Question: I have an Android app that allows the user to upload profile pics. They are stored 300px X 300px on the server.
In the app, I use them in either 40dp X 40dp or sometimes 100dp X 100dp. The 40dp's images are in 'ListView''s. I actually use a very popular third party 'LazyList' to store the images (using an 'ImageLoader' class) in a cache. <URL>.
I simply show image in my 'adapter' like this:
'''
imageLoader.DisplayImage(profileUrl, holder.iv1);
'''
I take the web URL and display it directly into the 'ImageView' 40dp x 40dp.
Sometimes I notice image degradation. Where the image is partially loaded, then is corrupted.
One theory is that going from a large image on the server and trying to store it in a small area in the actual app, then doing this many times in a 'ListView', is causing some loading issues.
What is the best way to handle this situation when you have a much larger image in the server than you need to display? I am assuming I may need to use 'BitMapFactory' or a similar class to build a new image. But I am not sure. I feel like I am missing a step.
Here is an example of an image in a 'ListView' that has become corrupted, notice this does not happen to all. (And yes that is Tobias from .)
: And how do we take in consideration file size for 'xxhdpi', 'xhdpi', etc when the image is coming from server and not the resources folder?

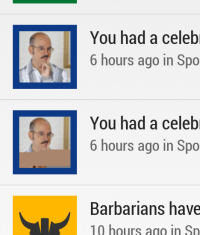
Answer: The library you are using looks like it is barely maintained anymore (last update is at least a year old). There are several newer and likely better libraries that solve the same problem. My favorite is <URL>. It is very simple to use and solves the image loading inside a ListView problem very well.
# To more directly answer some of your questions:
> What is the best way to handle this situation when you have a much
larger image in the server than you need to display?
You need to subsample the Bitmap down to the target size. Google has a pretty good write up on all of this <URL>.
First you have to decode the bitmap setting the 'inJustDecodeBounds' boolean to get the bitmap size.
'''
BitmapFactory.Options options = new BitmapFactory.Options();
options.inJustDecodeBounds = true;
BitmapFactory.decodeResource(getResources(), R.id.myimage, options);
int imageHeight = options.outHeight;
int imageWidth = options.outWidth;
String imageType = options.outMimeType;
'''
Then you can compute your sample size based on your target height and width.
'''
public static int calculateInSampleSize(
BitmapFactory.Options options, int reqWidth, int reqHeight) {
// Raw height and width of image
final int height = options.outHeight;
final int width = options.outWidth;
int inSampleSize = 1;
if (height > reqHeight || width > reqWidth) {
final int halfHeight = height / 2;
final int halfWidth = width / 2;
// Calculate the largest inSampleSize value that is a power of 2 and keeps both
// height and width larger than the requested height and width.
while ((halfHeight / inSampleSize) > reqHeight
&& (halfWidth / inSampleSize) > reqWidth) {
inSampleSize *= 2;
}
}
return inSampleSize;
}
'''
Then you can use the computed sample size to load the down sampled Bitmap. The final code would look something like
'''
public static Bitmap decodeSampledBitmapFromResource(Resources res, int resId,
int reqWidth, int reqHeight) {
// First decode with inJustDecodeBounds=true to check dimensions
final BitmapFactory.Options options = new BitmapFactory.Options();
options.inJustDecodeBounds = true;
BitmapFactory.decodeResource(res, resId, options);
// Calculate inSampleSize
options.inSampleSize = calculateInSampleSize(options, reqWidth, reqHeight);
// Decode bitmap with inSampleSize set
options.inJustDecodeBounds = false;
return BitmapFactory.decodeResource(res, resId, options);
}
'''
> And how do we take in consideration file size for xxhdpi, xhdpi, etc when the image is coming from server and not the resources folder?
You can compute the target pixel size you want to downsize your bitmap to using the following snippet:
'''
float pixels = TypedValue.applyDimension(TypedValue.COMPLEX_UNIT_DIP, "10", context.getResources().getDisplayMetrics());
'''
# TL;DR
Use <URL> and it will solve all of your problems.